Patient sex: M
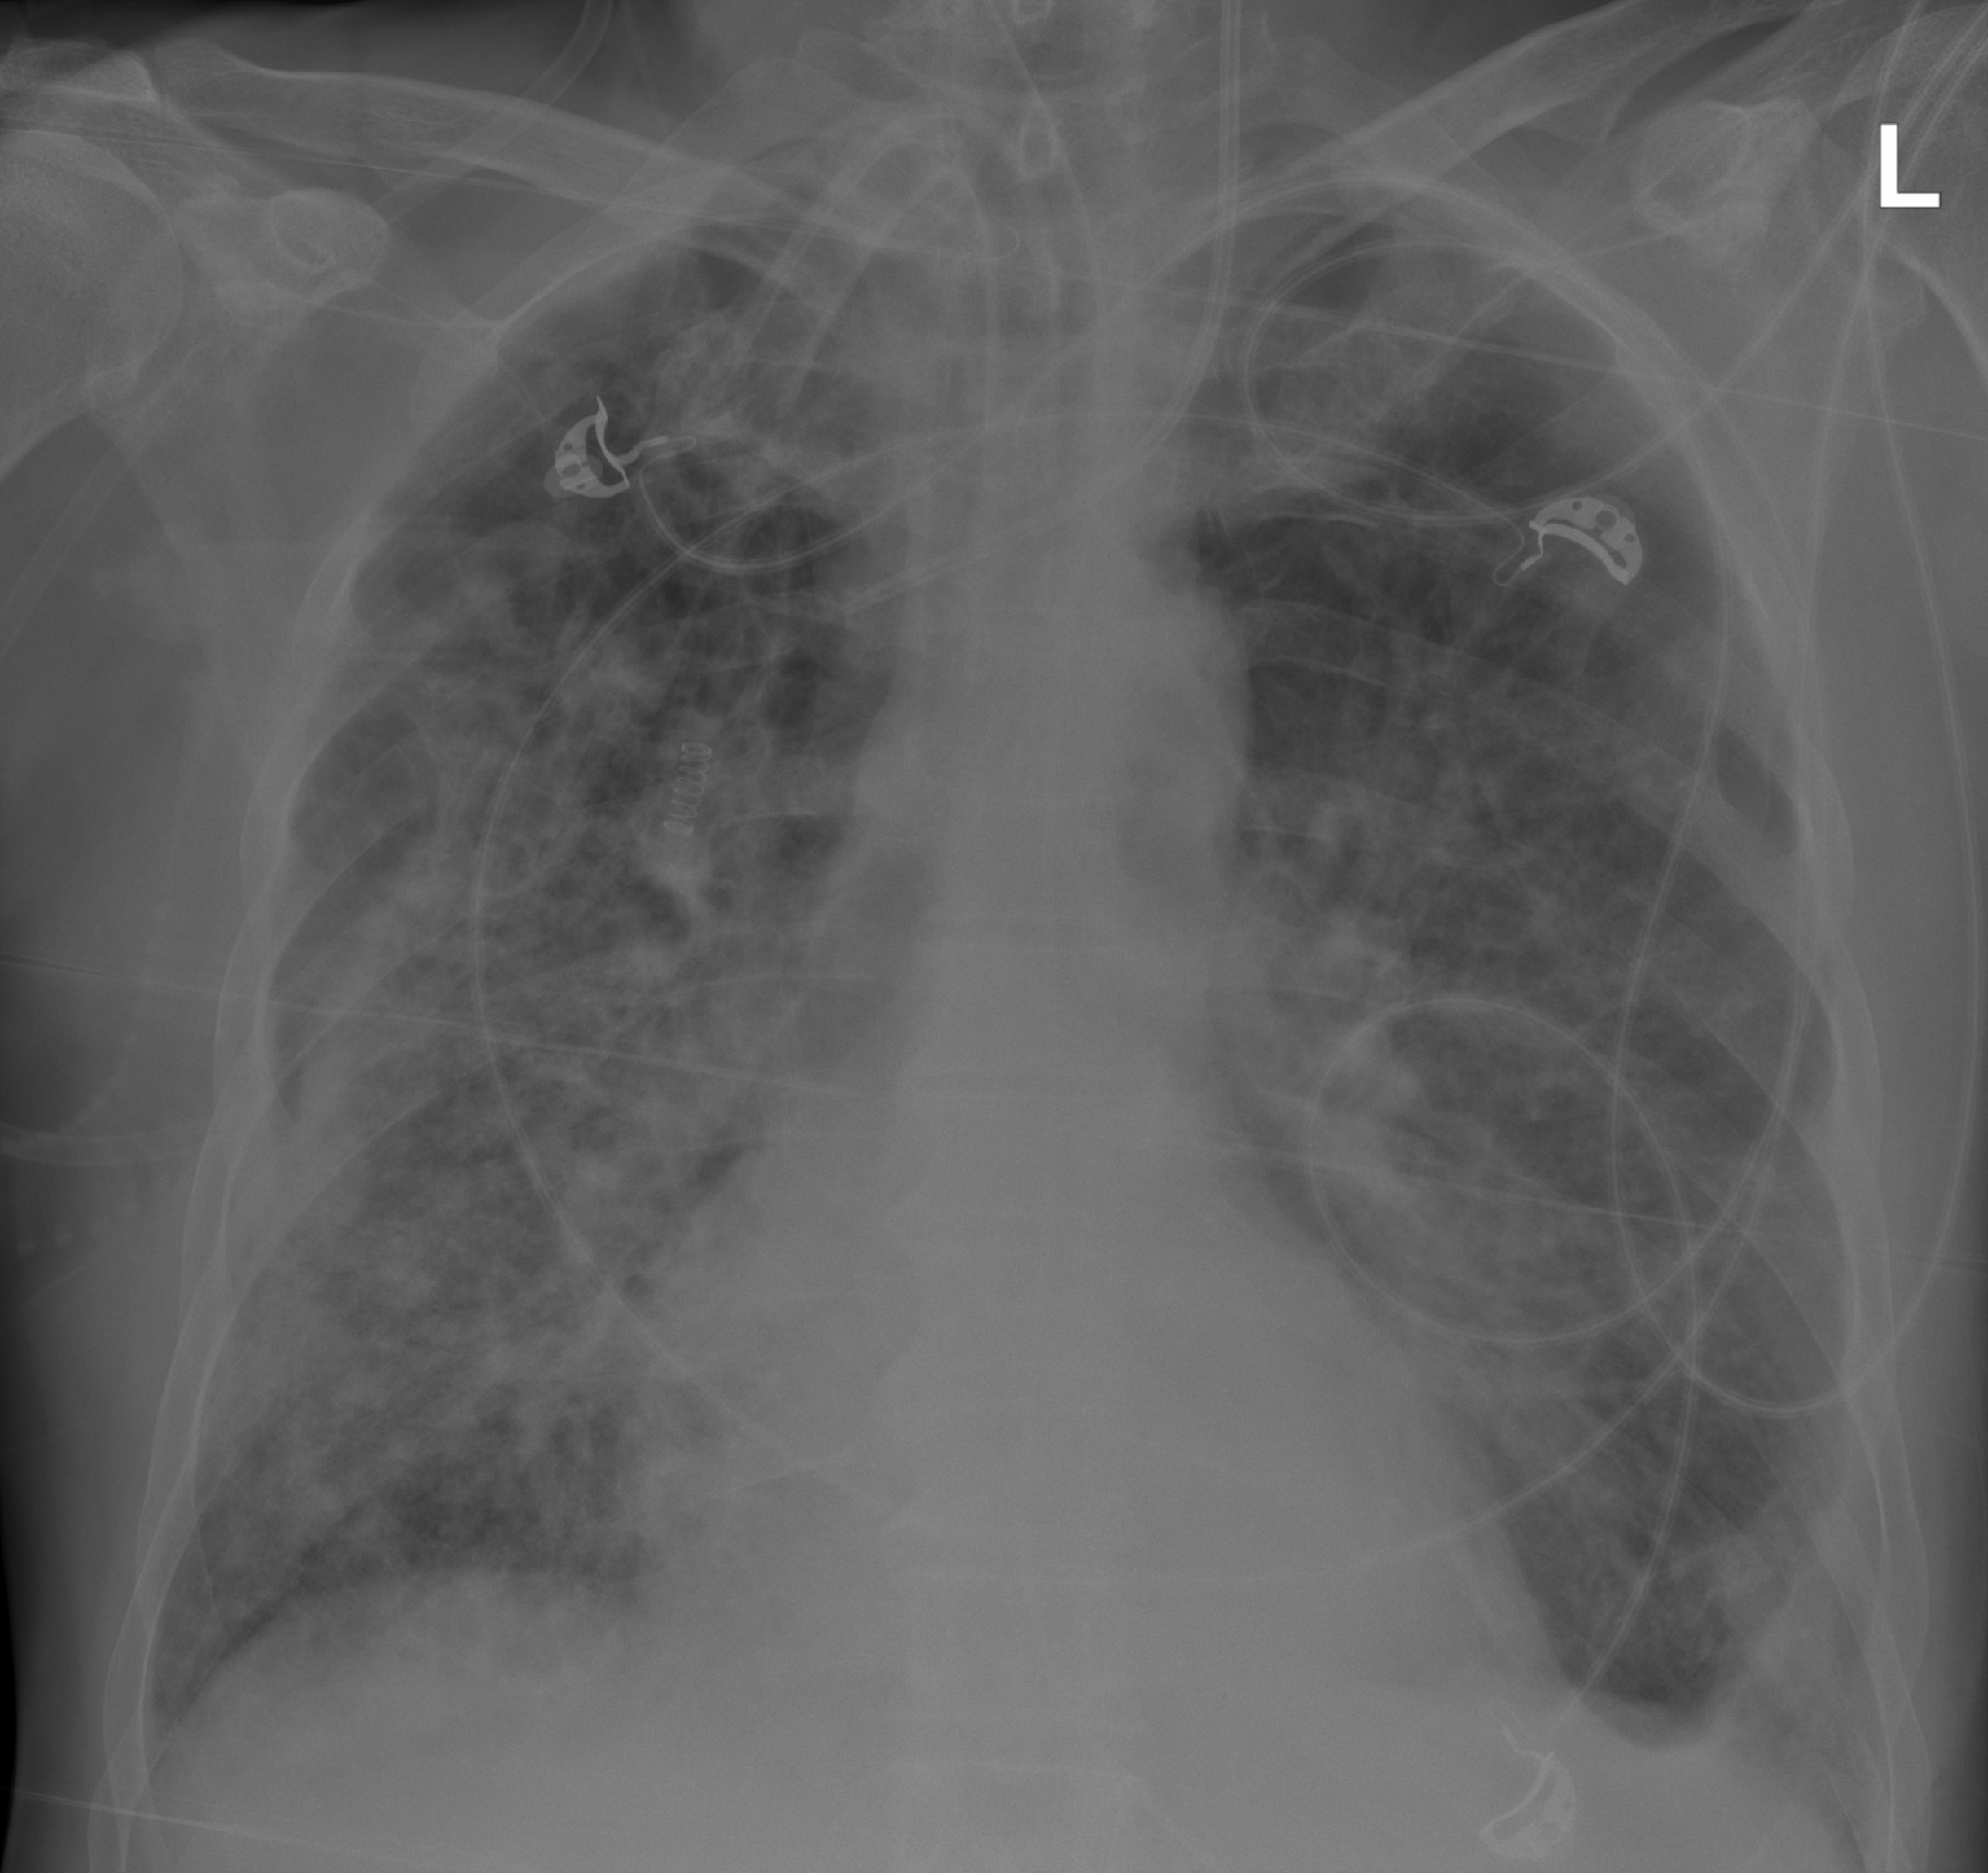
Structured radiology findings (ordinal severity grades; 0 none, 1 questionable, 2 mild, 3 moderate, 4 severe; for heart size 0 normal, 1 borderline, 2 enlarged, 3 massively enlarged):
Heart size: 0
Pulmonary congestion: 0
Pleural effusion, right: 0
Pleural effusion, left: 2
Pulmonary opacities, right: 3
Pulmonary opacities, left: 2
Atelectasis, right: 2
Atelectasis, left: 2